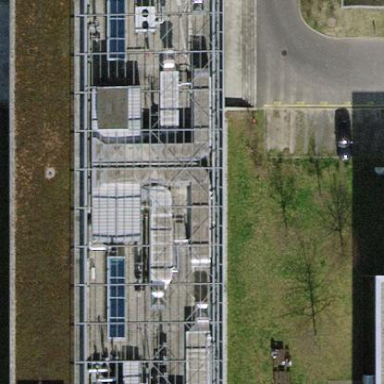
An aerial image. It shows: Office building located in science park.